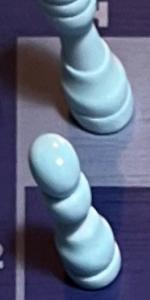
Label: Pawn_White